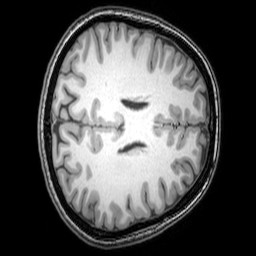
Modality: T1w
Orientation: axial
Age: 21
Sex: female
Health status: healthy
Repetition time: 0.081 s
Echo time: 0.037 s